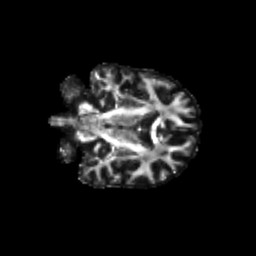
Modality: FA
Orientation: coronal
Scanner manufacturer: siemens
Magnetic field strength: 3 T
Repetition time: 9.2 s
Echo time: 0.084 s